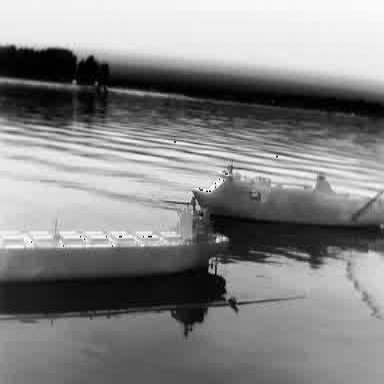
There are two objects shown in the infrared image, including a liner, and a container_ship.